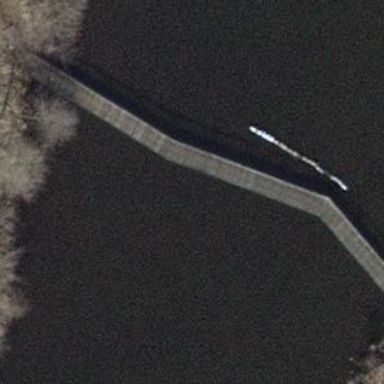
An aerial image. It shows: Path on bridge.